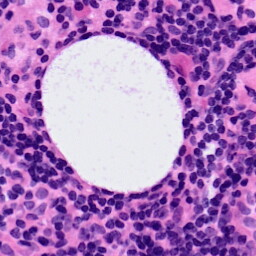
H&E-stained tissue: LymphNode